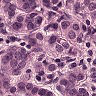
Metastatic tissue present: yes